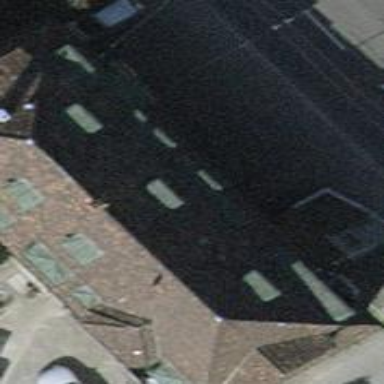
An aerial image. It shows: Apartments building with mansard roof.